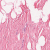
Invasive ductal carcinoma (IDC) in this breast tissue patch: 0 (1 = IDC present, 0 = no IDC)